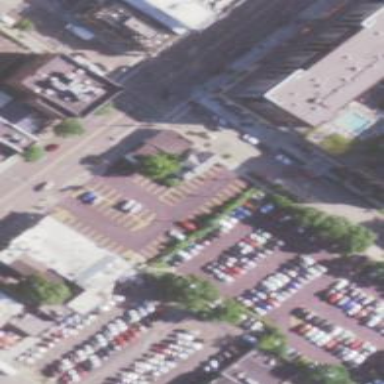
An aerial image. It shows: Parking area with surface.